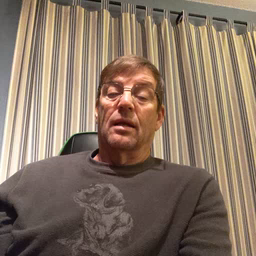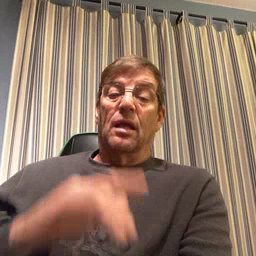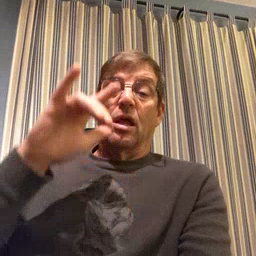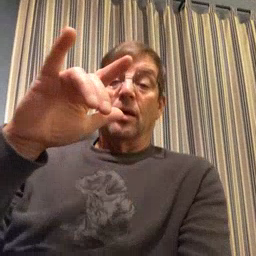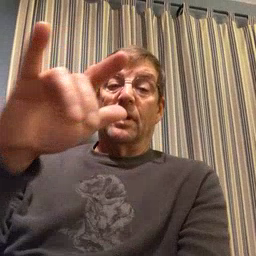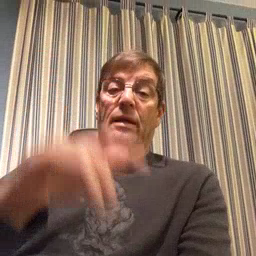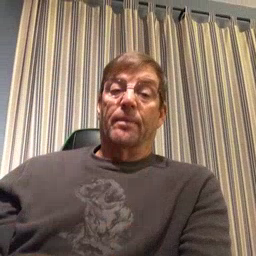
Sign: airplane